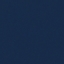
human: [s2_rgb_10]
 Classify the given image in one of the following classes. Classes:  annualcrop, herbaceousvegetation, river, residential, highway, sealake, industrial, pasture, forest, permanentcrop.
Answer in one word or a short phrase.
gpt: SeaLake